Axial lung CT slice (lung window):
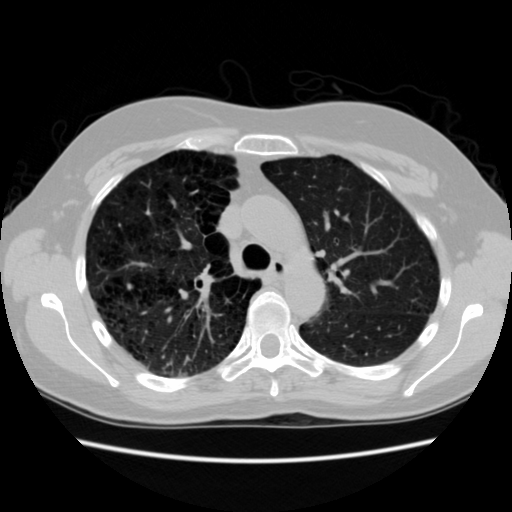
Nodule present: no